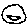
Label: smiley face